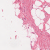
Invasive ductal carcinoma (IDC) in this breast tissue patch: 0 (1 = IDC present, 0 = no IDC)